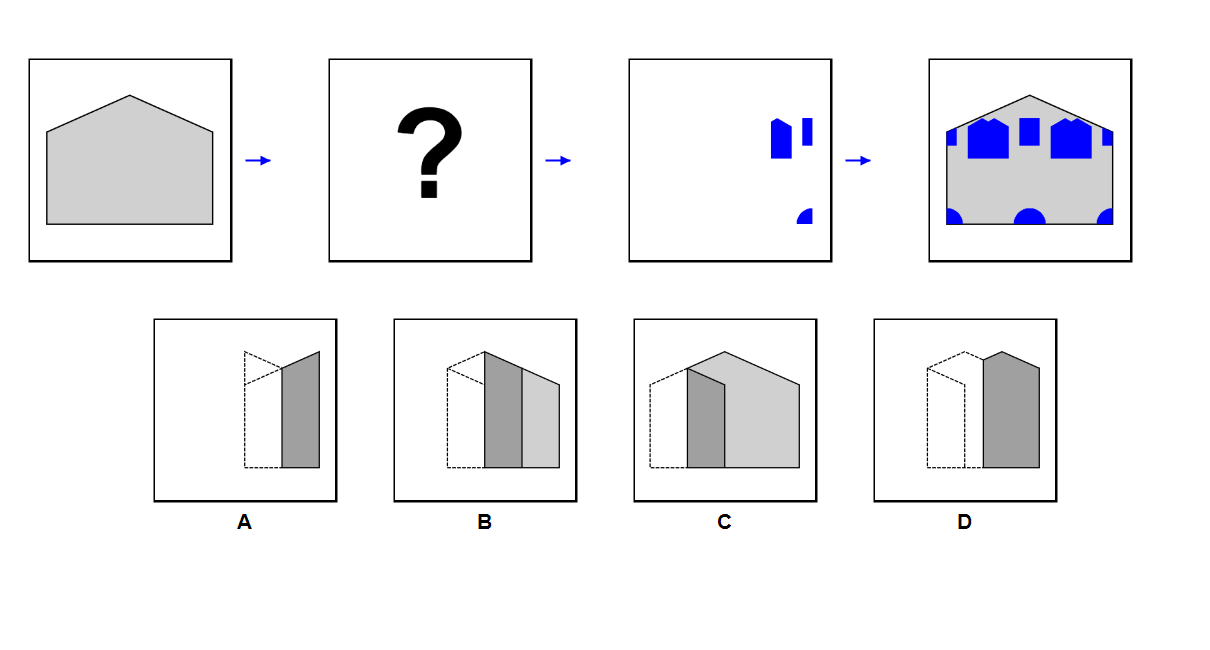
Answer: D